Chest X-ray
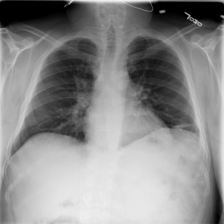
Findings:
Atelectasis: positive
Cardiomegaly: negative
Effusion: negative
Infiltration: negative
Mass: negative
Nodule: negative
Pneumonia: negative
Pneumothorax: negative
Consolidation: negative
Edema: negative
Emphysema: negative
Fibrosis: negative
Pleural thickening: negative
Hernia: negative